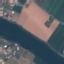
Land use / land cover: River